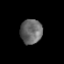
Tissue: prostate
Cell type: T cells
Senescence score: 0.3541
Nuclear area (px): 526
Mean DAPI intensity: 104.721